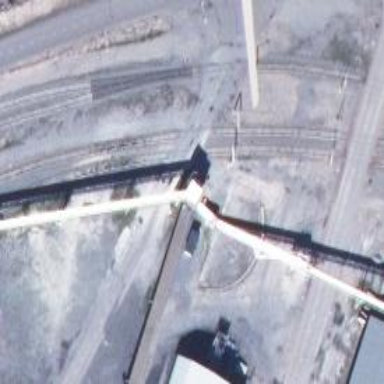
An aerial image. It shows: Railway crossing.